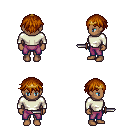
a pixel art fantasy rpg character, female body template, human, dark skin, white long-sleeve shirt, magenta pants, brunette short bangs hairstyle, gold tiara, dagger, four views (front, back, left, right), 2x2 character sprite sheet, small pixel art, hard edges, no anti-aliasing